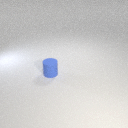
small blue rubber cylinder